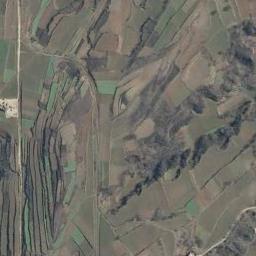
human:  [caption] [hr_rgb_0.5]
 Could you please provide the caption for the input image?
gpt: The bare and green terrace is next to some trees .

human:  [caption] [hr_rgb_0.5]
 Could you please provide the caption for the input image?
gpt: There are many green plants on the terrace .

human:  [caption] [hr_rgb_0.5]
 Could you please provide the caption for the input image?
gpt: There is a winding path between the terraces .

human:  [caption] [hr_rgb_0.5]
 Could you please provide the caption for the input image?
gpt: A large layer of brown and green mixed terraces .

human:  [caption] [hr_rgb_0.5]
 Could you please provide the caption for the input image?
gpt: There are many green terraces of different sizes .